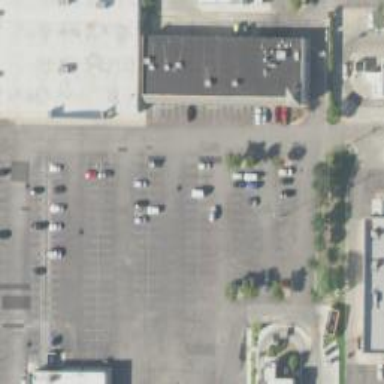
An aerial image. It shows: Retail area.